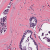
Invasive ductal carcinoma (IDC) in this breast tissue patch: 0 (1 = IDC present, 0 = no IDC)